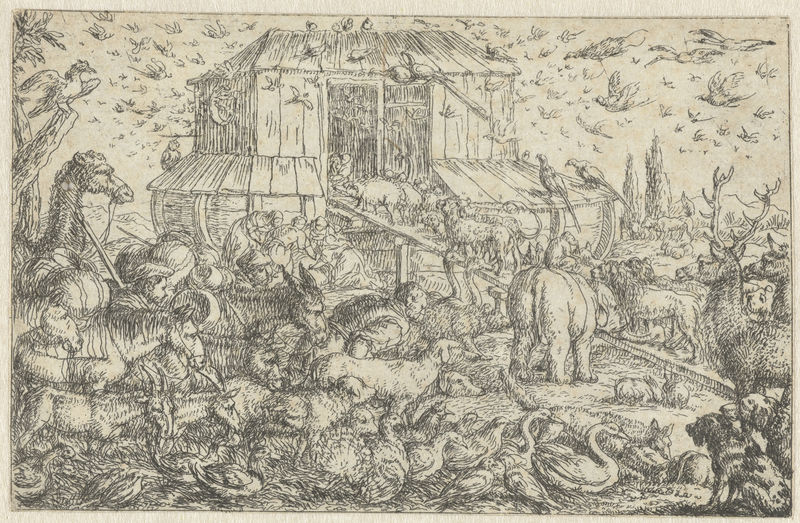
Titel: Ark van Noach
Künstler: Jonas Umbach
Standort: Amsterdam
Institution: Rijksmuseum
Schlagwörter: wasser, skizze, zeichnung, hund, tiere, barock, bibel, holland, vögel, boot, pferd, schiff, schwan, stich, gänse, löwen, altes testament, dürer, papagei, genesis, elefant, kamel, arche, arche noah, noah, sintflut, 17. jahrhundert, tierarten